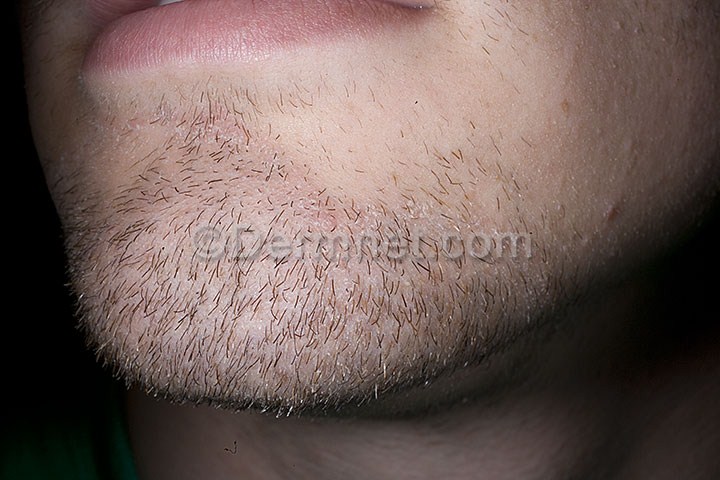
Disease: Psoriasis pictures Lichen Planus and related diseases